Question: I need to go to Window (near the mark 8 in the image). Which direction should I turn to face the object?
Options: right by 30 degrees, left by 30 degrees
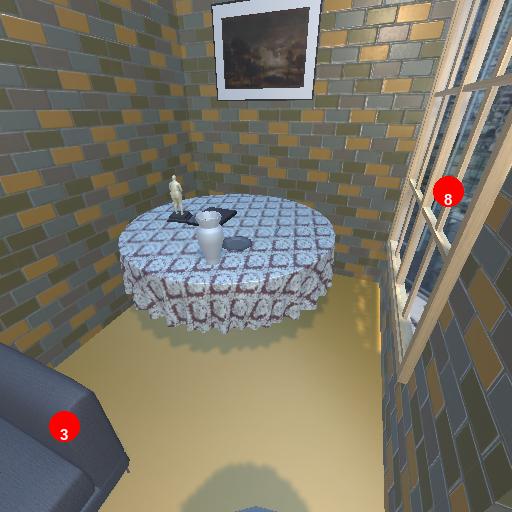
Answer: right by 30 degrees